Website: crate-barrel
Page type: delivery-shipping
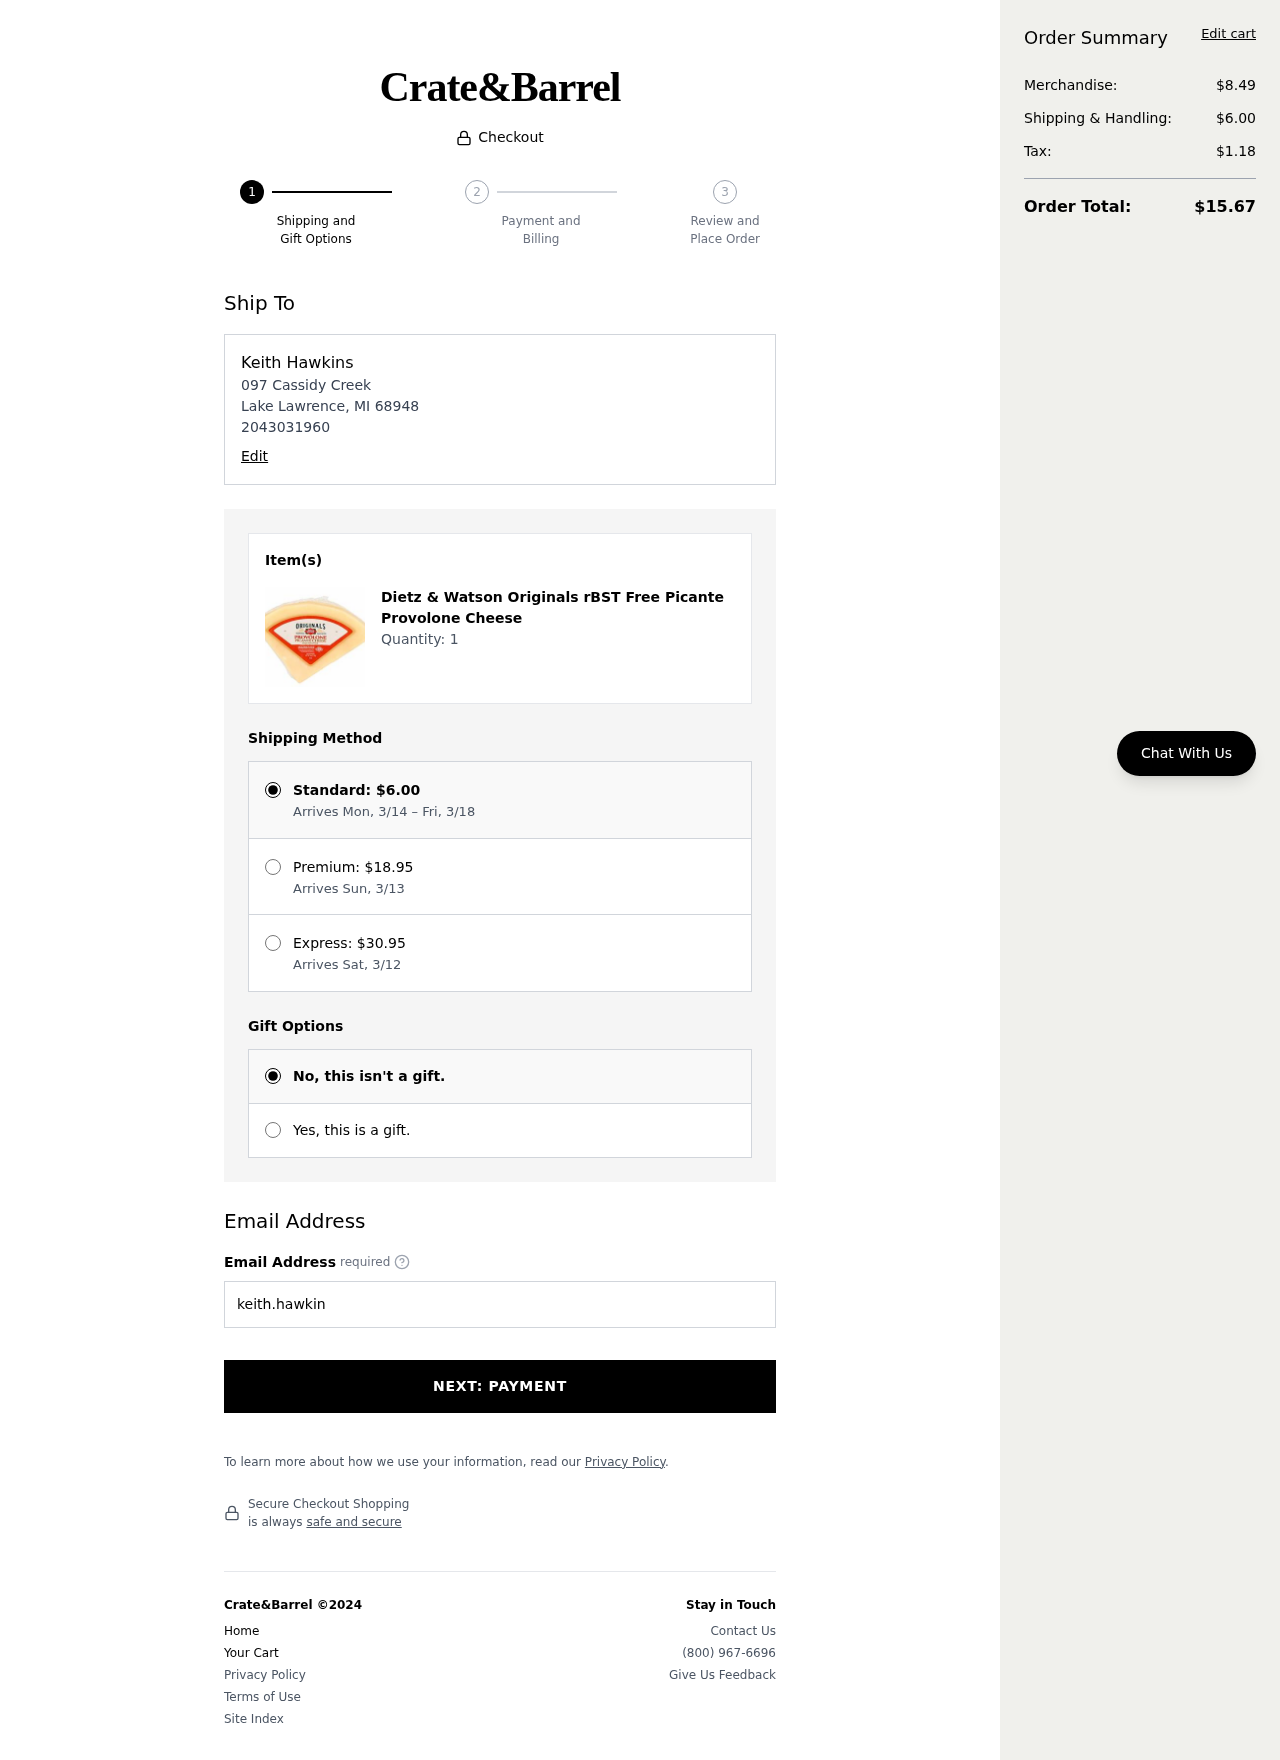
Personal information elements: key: PII_EMAIL
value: keith.hawkins@yahoo.com
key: PII_FULLNAME
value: Keith Hawkins
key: PII_PHONE
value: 2043031960
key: PII_STREET
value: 097 Cassidy Creek
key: PII_CITY_STATE_ZIP
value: Lake Lawrence, MI 68948
Product elements: key: PRODUCT1_NAME
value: Dietz & Watson Originals rBST Free Picante Provolone Cheese
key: PRODUCT1_QUANTITY
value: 1
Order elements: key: ORDER_SHIPPING_COST
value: $6.00
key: ORDER_SHIPPING_DATE
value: Arrives Mon, 3/14 – Fri, 3/18
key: ORDER_PREMIUM_SHIPPING
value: $18.95
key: ORDER_PREMIUM_DATE
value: Arrives Sun, 3/13
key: ORDER_EXPRESS_SHIPPING
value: $30.95
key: ORDER_EXPRESS_DATE
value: Arrives Sat, 3/12
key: ORDER_SUBTOTAL
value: $8.49
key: ORDER_TAX
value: $1.18
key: ORDER_TOTAL
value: $15.67